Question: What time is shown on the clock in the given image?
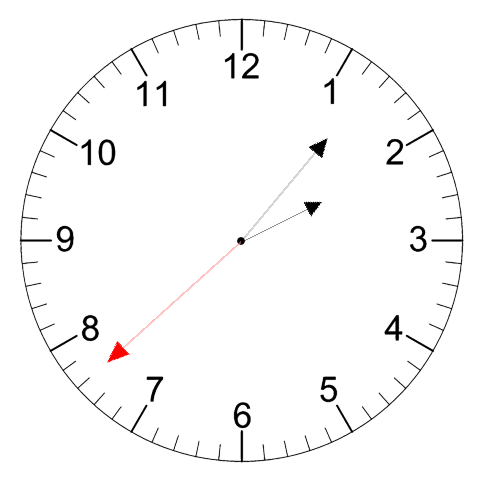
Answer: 02:06:38